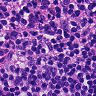
Metastatic tissue present: no